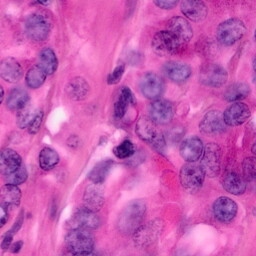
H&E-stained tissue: Pancreatic